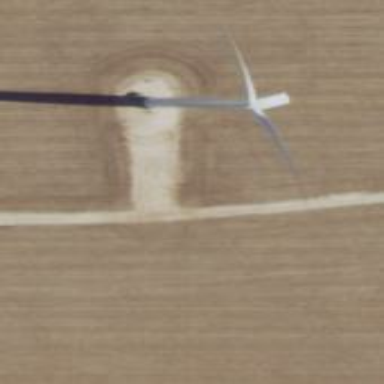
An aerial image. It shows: Road specifically designated for service vehicles within wind farm.